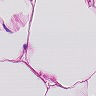
Metastatic tissue present: no